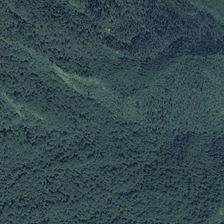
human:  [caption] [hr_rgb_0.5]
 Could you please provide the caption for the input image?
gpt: many green trees form a piece of forest .

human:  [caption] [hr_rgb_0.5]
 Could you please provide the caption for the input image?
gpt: many green trees form a piece of forest .

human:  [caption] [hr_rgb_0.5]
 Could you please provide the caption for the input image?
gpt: many green trees form a piece of forest .

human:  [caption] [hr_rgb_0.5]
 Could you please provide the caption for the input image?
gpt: many green trees form a piece of forest .

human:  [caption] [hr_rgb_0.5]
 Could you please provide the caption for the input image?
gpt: many green trees form a piece of forest .